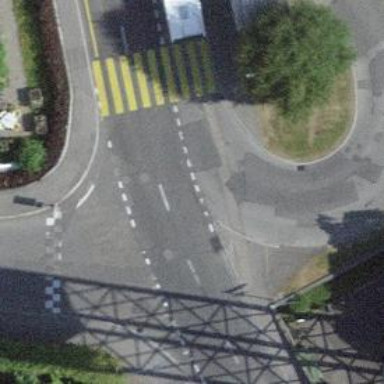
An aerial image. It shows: Kerb serving as barrier.